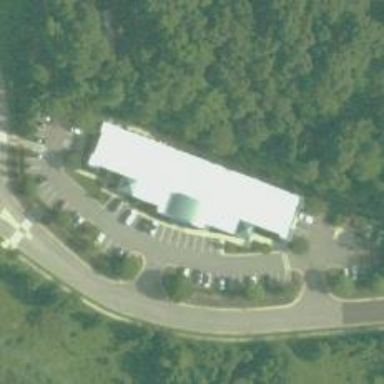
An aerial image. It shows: Healthcare clinic.